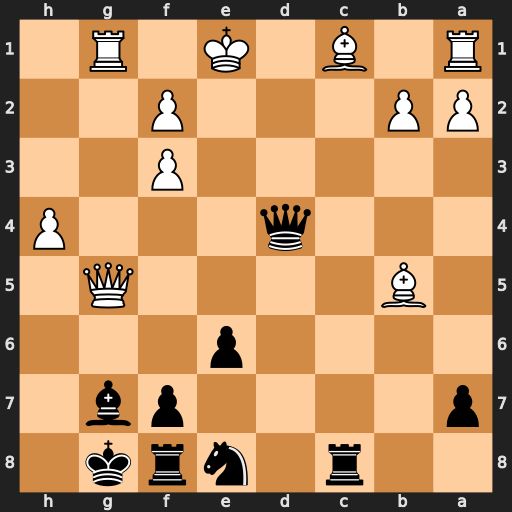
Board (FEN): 2r1nrk1/p4pb1/4p3/1B4Q1/3q3P/5P2/PP3P2/R1B1K1R1
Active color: b
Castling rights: Q
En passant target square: -
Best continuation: Rc5 Qd2 Qxd2+ Bxd2 Rxb5